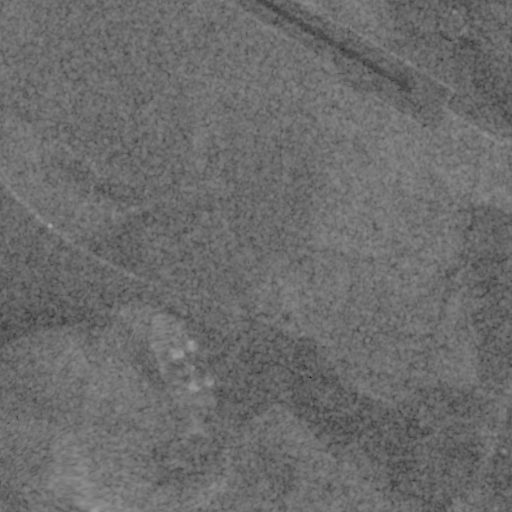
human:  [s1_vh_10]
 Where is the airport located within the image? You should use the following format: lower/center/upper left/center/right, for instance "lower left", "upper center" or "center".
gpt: The airport is located in the upper of the image.
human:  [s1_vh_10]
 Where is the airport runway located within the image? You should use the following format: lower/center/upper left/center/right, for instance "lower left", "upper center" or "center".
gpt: The airport runway is located in the upper of the image.
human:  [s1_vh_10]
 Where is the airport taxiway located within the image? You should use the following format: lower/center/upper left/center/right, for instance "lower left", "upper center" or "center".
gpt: The airport taxiway is located in the upper right of the image.
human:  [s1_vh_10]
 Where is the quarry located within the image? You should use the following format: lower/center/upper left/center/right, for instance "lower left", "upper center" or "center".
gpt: The quarry is located in the upper left of the image.
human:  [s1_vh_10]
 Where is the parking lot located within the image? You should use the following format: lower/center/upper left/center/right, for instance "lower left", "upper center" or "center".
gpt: There is no parking lot in the image.

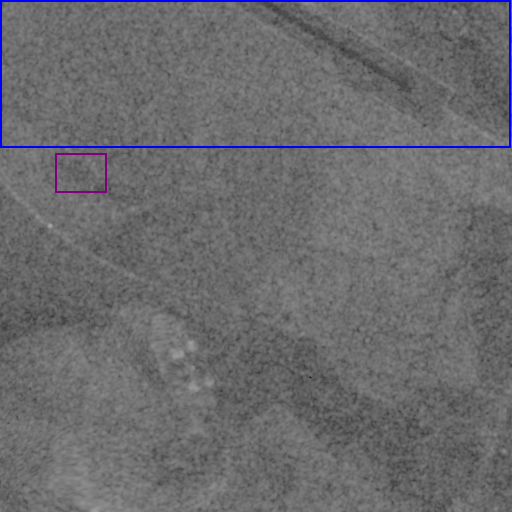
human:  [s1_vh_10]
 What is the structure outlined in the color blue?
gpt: The structure outlined in blue is an airport.
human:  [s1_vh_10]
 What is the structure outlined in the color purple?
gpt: The structure outlined in purple is a quarry.
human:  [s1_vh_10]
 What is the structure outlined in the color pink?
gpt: There is no pink outline.